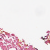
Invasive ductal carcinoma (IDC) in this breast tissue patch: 0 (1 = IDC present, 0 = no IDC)